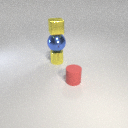
small yellow metal cube above large blue metal sphere